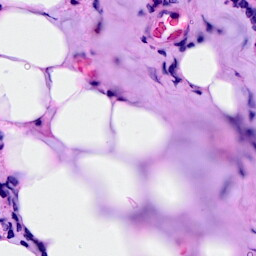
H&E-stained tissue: Breast